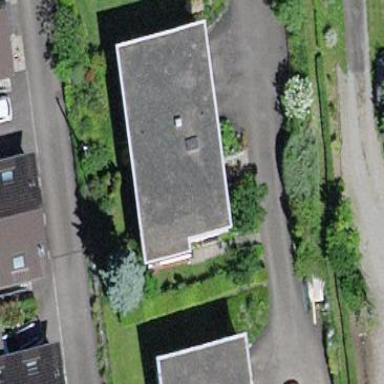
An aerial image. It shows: Building.